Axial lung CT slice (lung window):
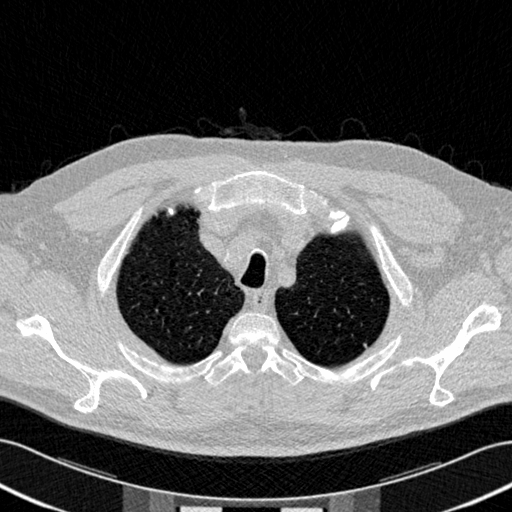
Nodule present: no